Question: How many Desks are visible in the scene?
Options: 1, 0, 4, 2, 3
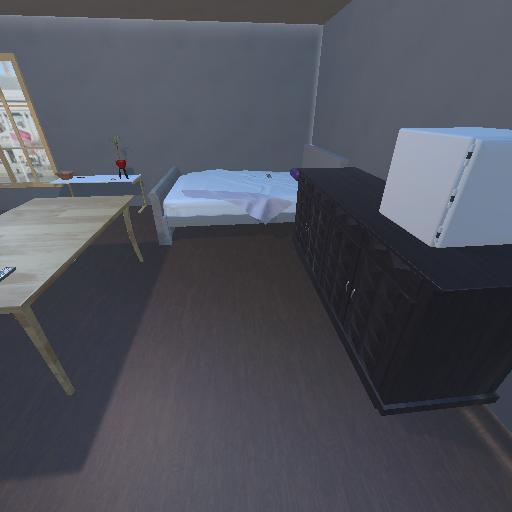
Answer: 1